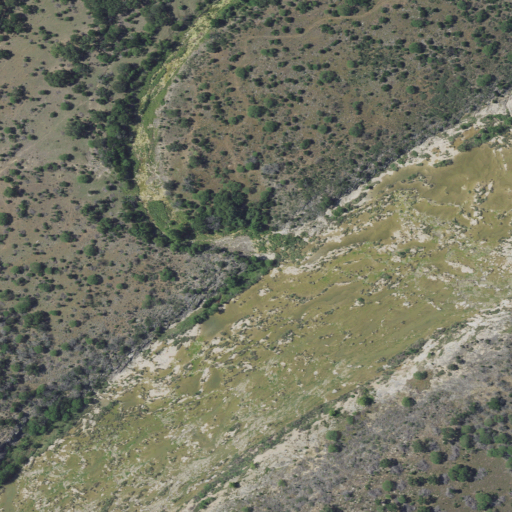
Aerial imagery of valley in Texas named Russell Hollow containing shrub, open water, evergreen forest, deciduous forest, and grassland